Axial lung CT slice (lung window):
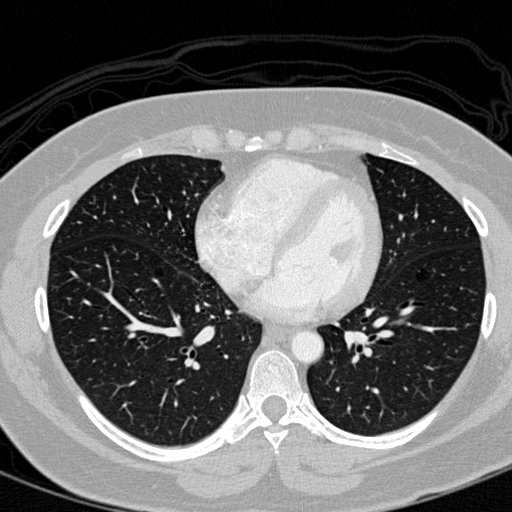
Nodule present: no